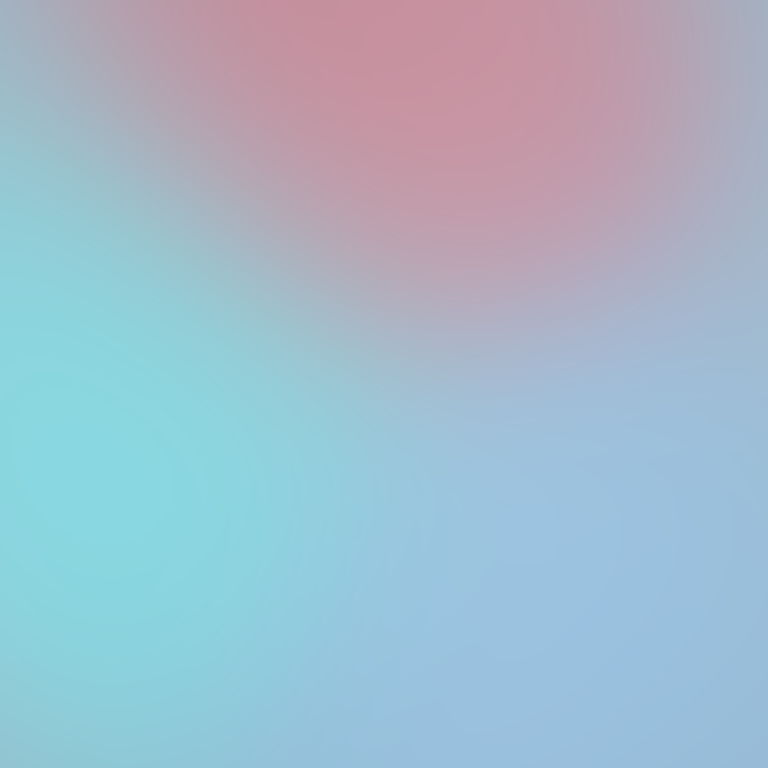
Abstract light effect, smooth gradient from soft pink to light blue, calm atmosphere, diffuse glow, no room, no furniture, no objects.